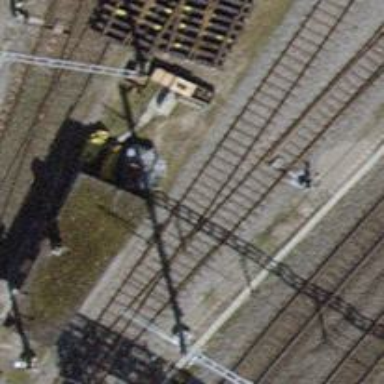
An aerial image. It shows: Single-track electrified railway service yard with contact line for trains.